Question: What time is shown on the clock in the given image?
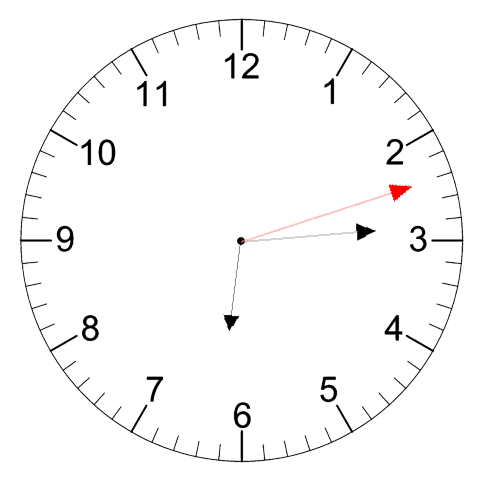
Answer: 06:14:12